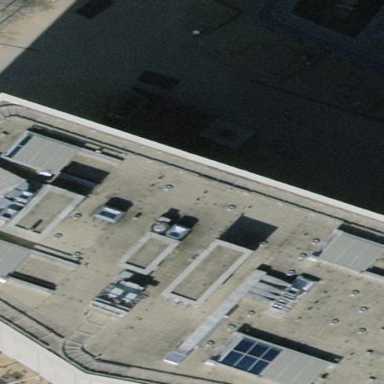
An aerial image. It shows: Building with silver roof.